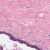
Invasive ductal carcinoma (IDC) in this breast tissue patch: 0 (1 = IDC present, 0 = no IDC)